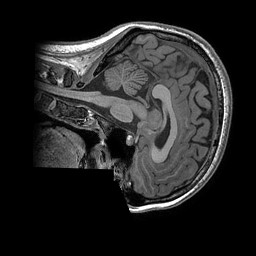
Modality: T1w
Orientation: sagittal
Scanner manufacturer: ge
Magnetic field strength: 3 T
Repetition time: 0.008156 s
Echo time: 0.00318 s